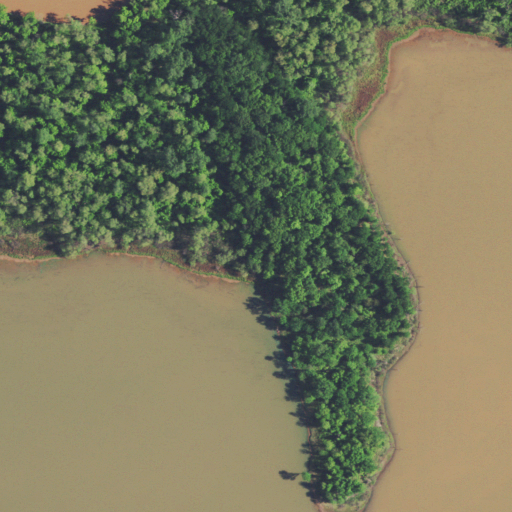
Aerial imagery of island in Oklahoma named Goat Island containing open water, deciduous forest, woody wetlands, and herbaceous wetlands